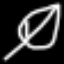
Label: leaf